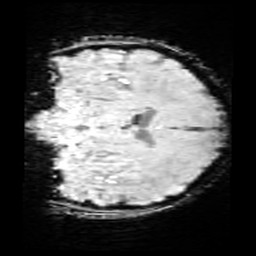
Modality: SWI
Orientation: coronal
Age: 11
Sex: female
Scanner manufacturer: siemens
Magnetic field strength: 3 T
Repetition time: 0.027 s
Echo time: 0.02 s